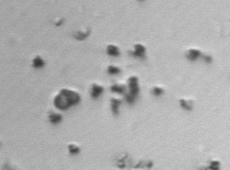
Label: Phaeocystis